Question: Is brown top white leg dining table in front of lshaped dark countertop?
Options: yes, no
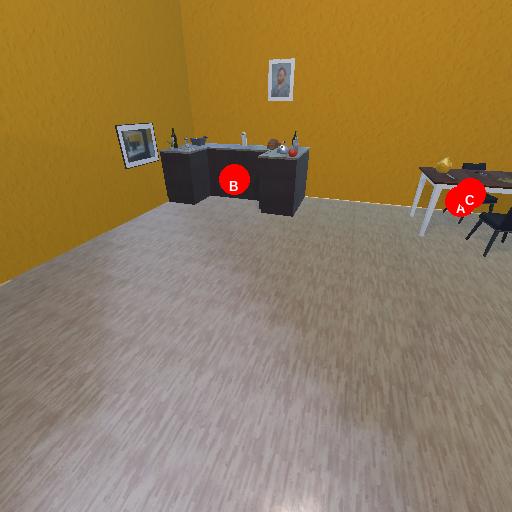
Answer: yes